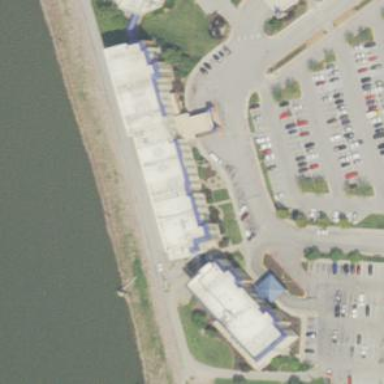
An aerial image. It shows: Retail building next to hotel.